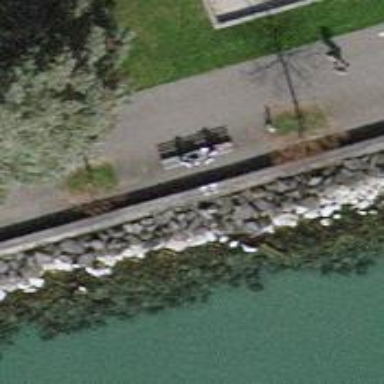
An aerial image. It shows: Bench.